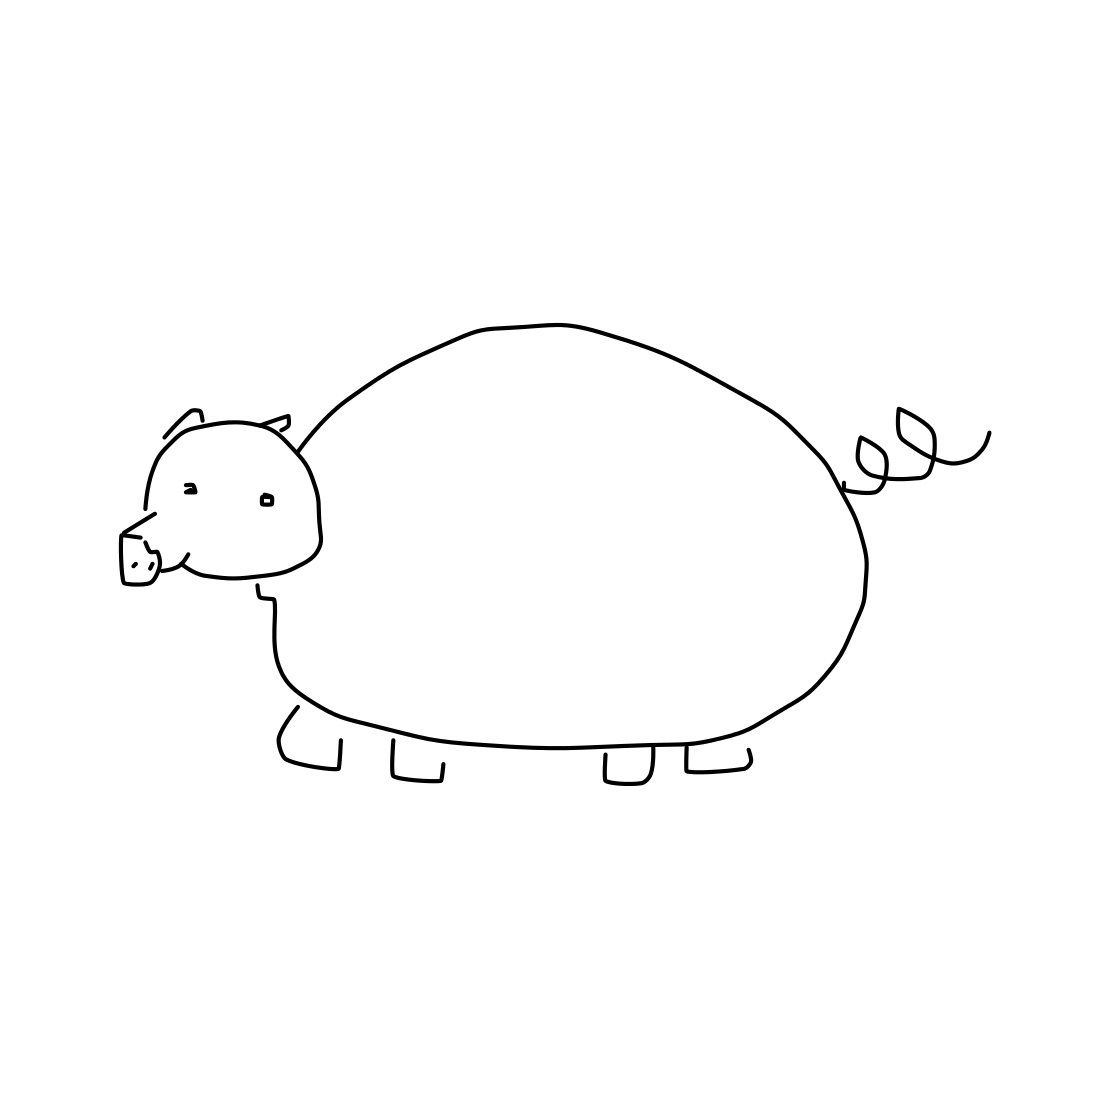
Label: pig